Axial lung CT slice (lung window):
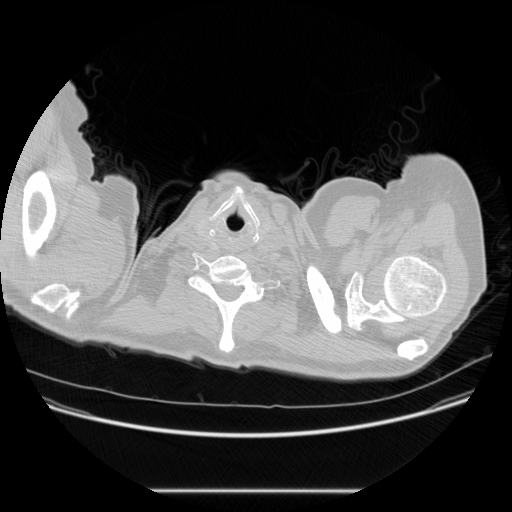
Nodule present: no